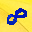
Label: 8